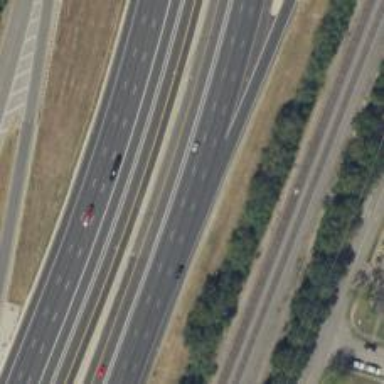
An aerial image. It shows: Motorway junction.